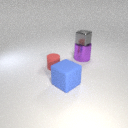
large purple metal cylinder to the right of small red rubber cylinder